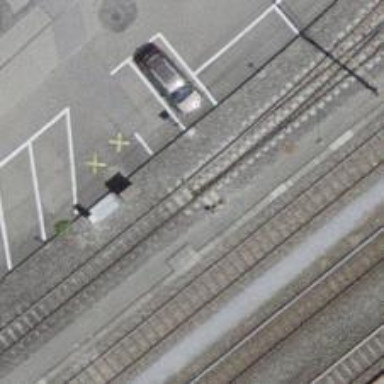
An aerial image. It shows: Narrow-gauge railway yard with electrified tracks featuring contact line.